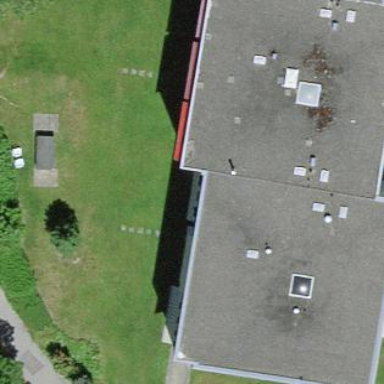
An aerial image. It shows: Residential building with flat roof.